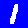
Digit: 1